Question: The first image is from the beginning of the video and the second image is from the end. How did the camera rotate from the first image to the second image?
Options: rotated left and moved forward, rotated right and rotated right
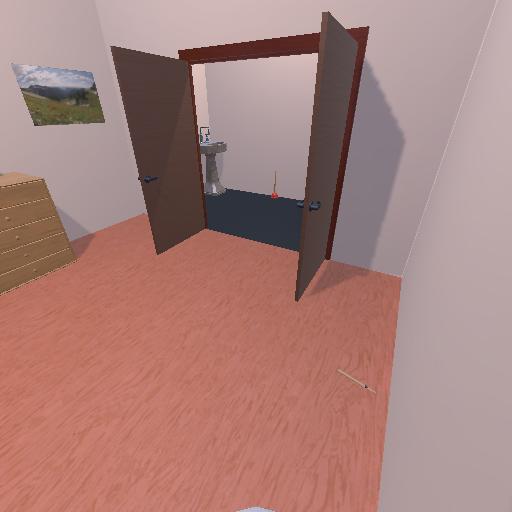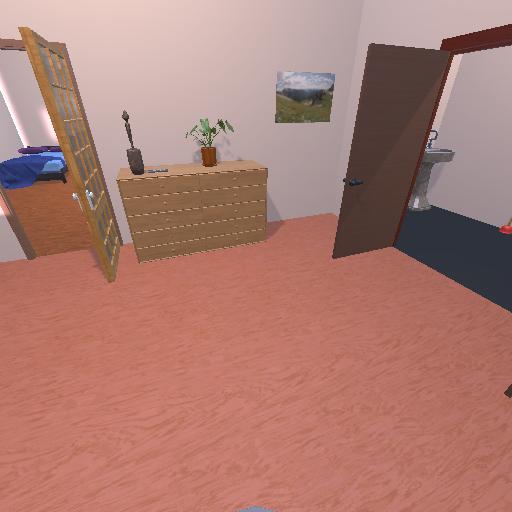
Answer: rotated left and moved forward